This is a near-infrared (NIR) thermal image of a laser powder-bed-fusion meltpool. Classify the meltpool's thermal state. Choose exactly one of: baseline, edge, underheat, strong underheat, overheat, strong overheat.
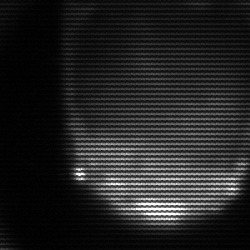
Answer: edge